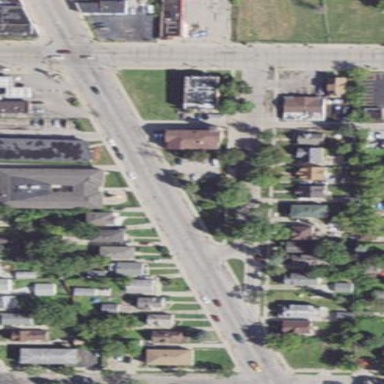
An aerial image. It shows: Sidewalk.